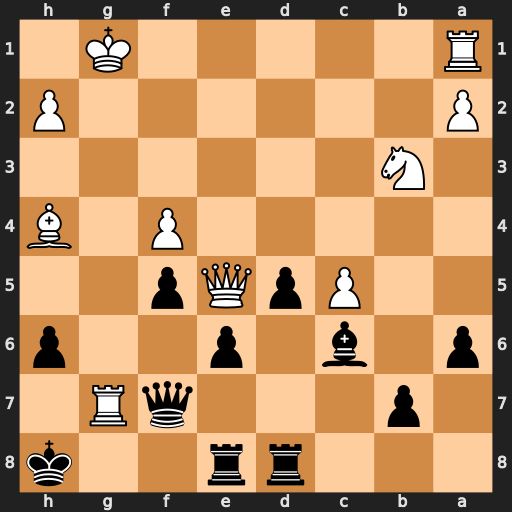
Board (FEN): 3rr2k/1p3qR1/p1b1p2p/2PpQp2/5P1B/1N6/P6P/R5K1
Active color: b
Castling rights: -
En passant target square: -
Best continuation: Qxg7+ Qxg7+ Kxg7 Bxd8 Rxd8